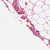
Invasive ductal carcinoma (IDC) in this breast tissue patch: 0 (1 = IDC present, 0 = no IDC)